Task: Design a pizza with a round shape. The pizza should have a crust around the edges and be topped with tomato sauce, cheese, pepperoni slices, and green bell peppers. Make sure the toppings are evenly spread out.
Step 46:
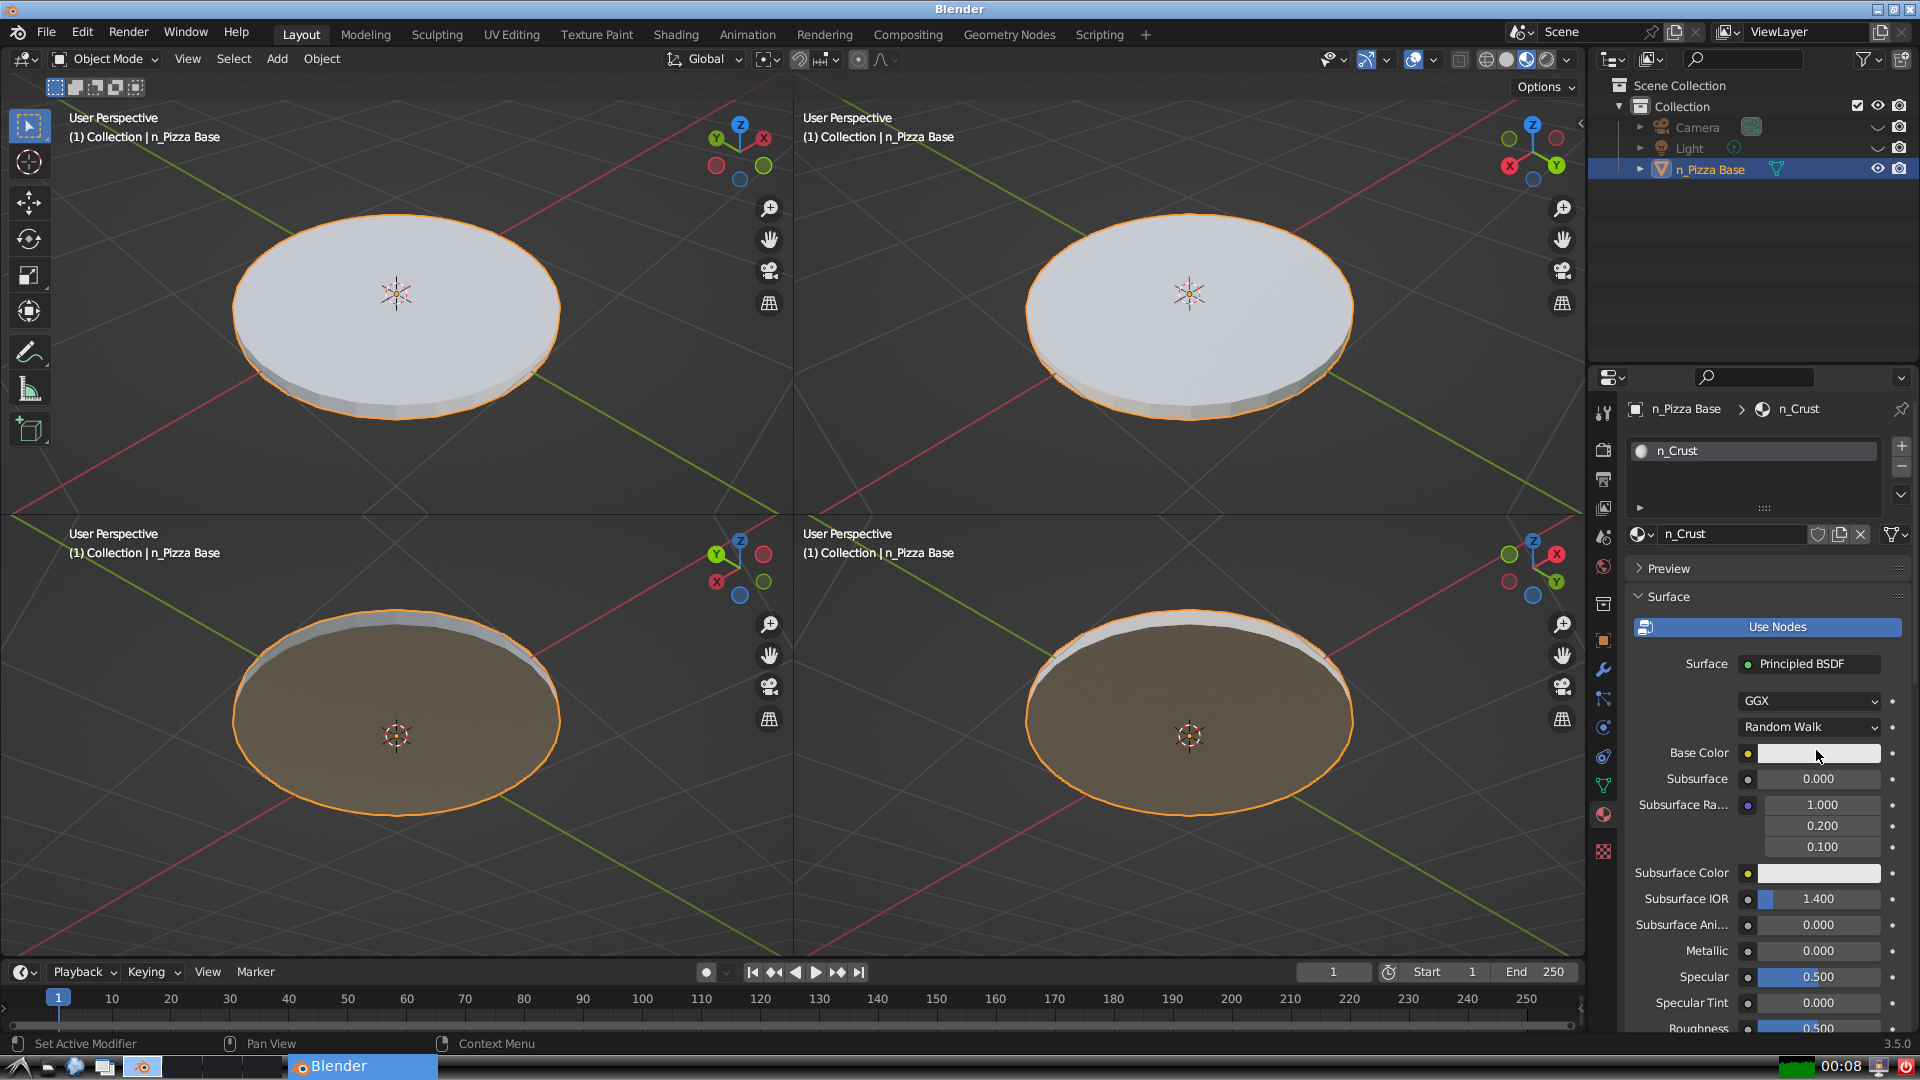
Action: click: no